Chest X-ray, PA view. Patient: 54 years old, sex M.
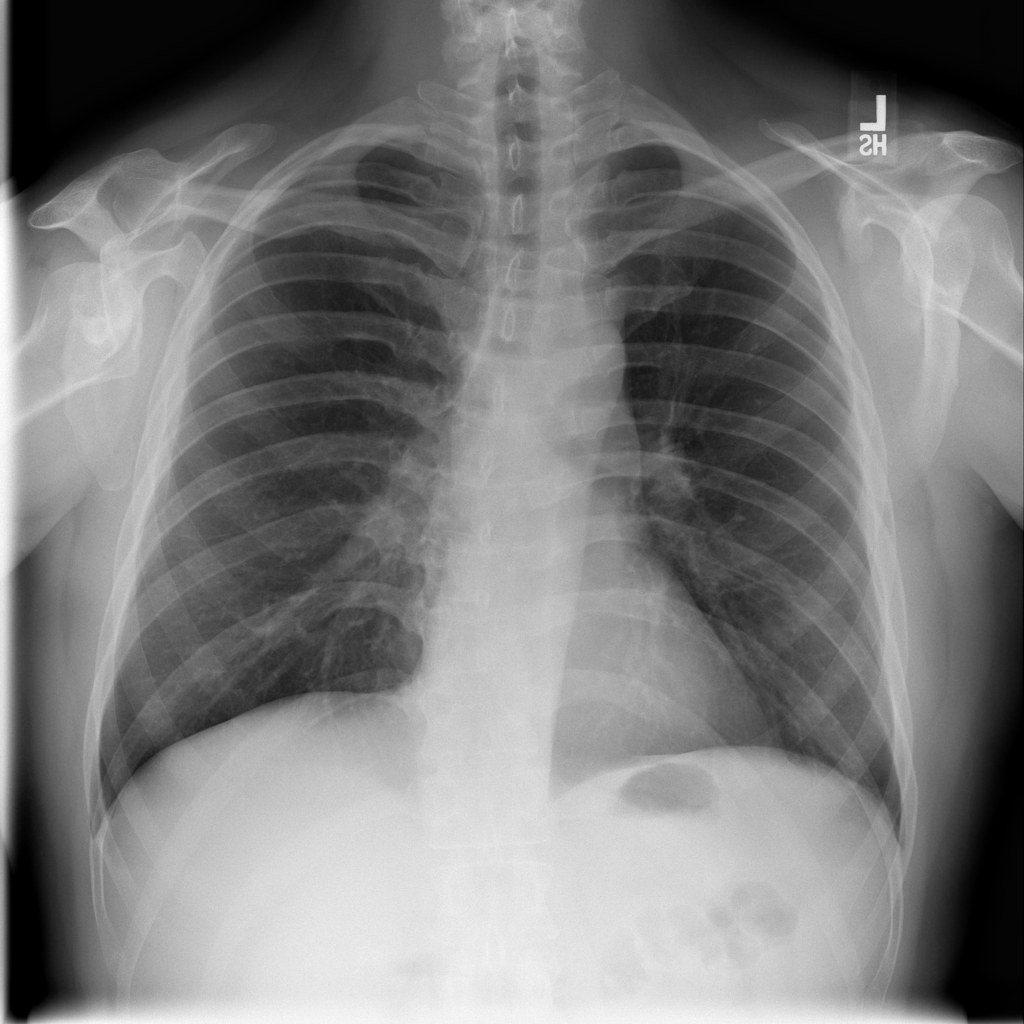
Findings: No Finding